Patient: sex F, age 52
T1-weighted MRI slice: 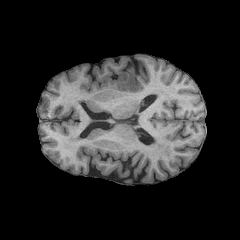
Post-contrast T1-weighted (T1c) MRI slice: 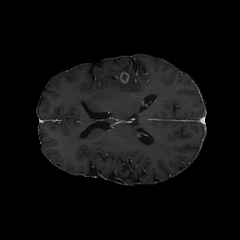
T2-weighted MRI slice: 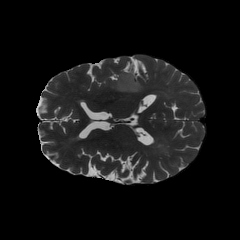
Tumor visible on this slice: yes
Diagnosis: Glioblastoma, IDH-wildtype
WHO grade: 4